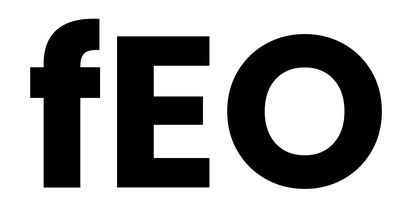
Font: Poppins-Bold